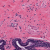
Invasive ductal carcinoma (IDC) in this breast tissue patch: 0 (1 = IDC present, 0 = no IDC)